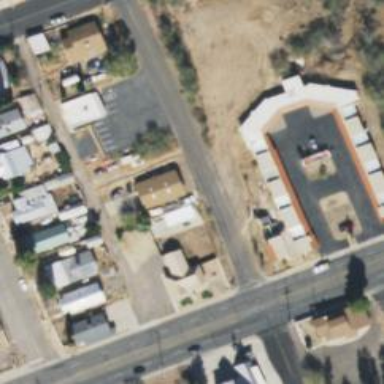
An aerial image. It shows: Motel building classified as hotel under tourism category.